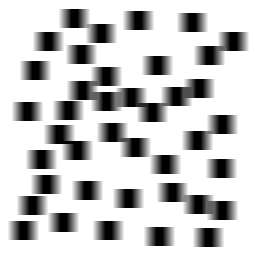
Squares: 40
Triangles: 0
Stars: 0
Total shapes: 40